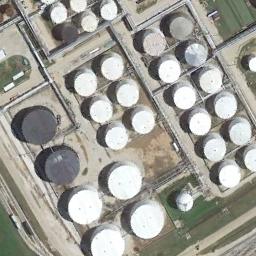
Label: storage tanks